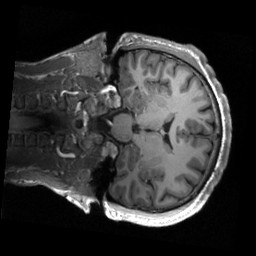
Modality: T1w
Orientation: coronal
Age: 30
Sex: female
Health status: healthy
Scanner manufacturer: siemens
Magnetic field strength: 3 T
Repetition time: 2.53 s
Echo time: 0.00219 s